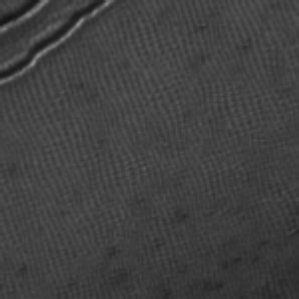
Label: frost